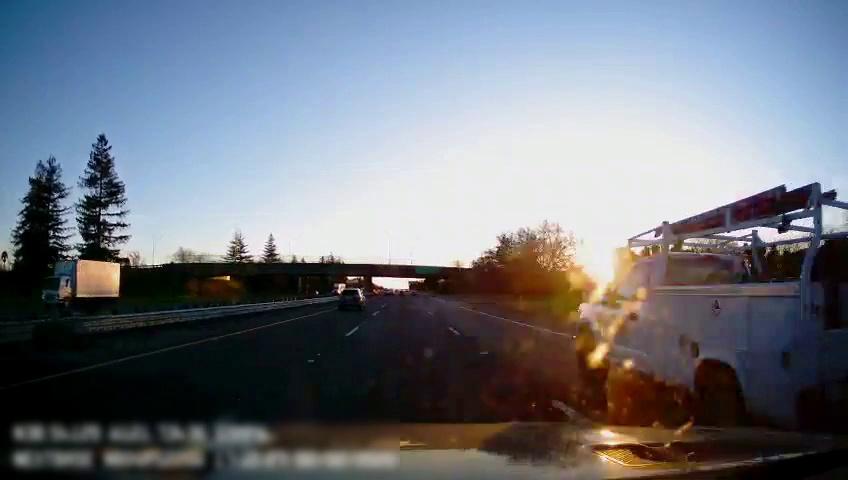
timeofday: Day
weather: Sunny
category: Drivable Space
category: Vehicles | Truck
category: Vehicles | SUV
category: Vehicles | Truck
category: Vehicles | Truck
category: Vehicles | Truck
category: Lanes | Alternate Lane
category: Lanes | Current Lane
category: Lanes | Current Lane
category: Lanes | Alternate Lane
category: Traffic | Signs